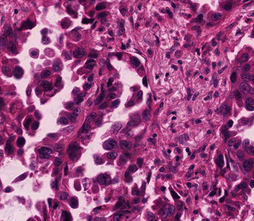
Tumor epithelial tissue: yes
Tumor-associated stroma tissue: yes
Normal tissue: no